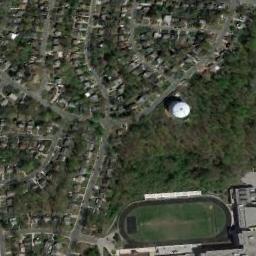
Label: ground_track_field